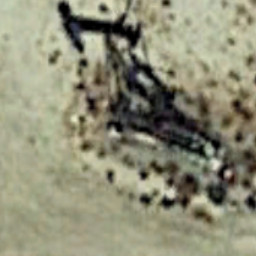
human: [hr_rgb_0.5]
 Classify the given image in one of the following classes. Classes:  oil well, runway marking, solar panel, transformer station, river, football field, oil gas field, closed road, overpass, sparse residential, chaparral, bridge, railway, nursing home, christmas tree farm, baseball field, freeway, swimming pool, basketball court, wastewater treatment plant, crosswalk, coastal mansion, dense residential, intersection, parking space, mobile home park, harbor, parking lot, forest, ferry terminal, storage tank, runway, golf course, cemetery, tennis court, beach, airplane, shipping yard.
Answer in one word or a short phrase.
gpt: oil well